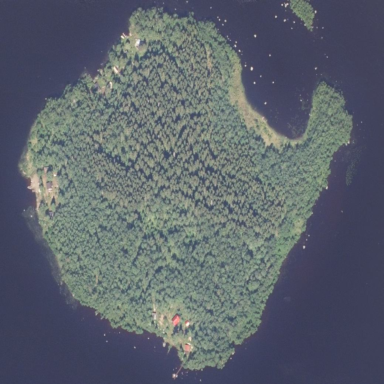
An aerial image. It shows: Islet surrounded by woodland.